Question: I need some help with finding solution to Cauchy problem in Matlab.
The problem:
y''+10xy = 0, y(0) = 7, y '(0) = 3
Also I need to plot the graph.
I wrote some code but, I'm not sure whether it's correct or not. Particularly in function section.
Can somebody check it? If it's not correct, where I made a mistake?
Here is separate function in other .m file:
'''
function dydx = funpr12(x,y)
dydx = y(2)+10*x*y
end
'''
Main:
'''
%% Cauchy problem
clear all, clc
xint = [0,5]; % interval
y0 = [7;3]; % initial conditions
% numerical solution using ode45
sol = ode45(@funpr12,xint,y0);
xx = [0:0.01:5]; % vector of x values
y = deval(sol,xx); % vector of y values
plot(xx,y(1,:),'r', 'LineWidth',3)
legend('y1(x)')
xlabel('x')
ylabel('y(x)')
'''
I get this graph:

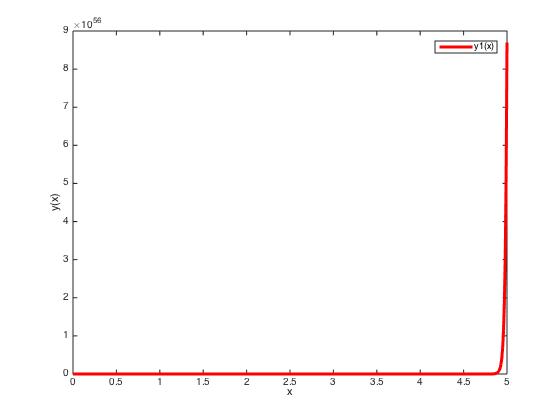
Answer: <URL> and its related ilk are only designed to solve differential equations which are of the form 'y' = ...'. You need to do a bit of work if you want to solve second-order differential questions.
Specifically, you'll have to represent your problem as a of first-order differential equations. You currently have the following ODE:
'''
y'' + 10xy = 0, y(0) = 7, y'(0) = 3
'''
If we rearrange this to solve for 'y''', we get:
'''
y'' = -10xy, y(0) = 7, y'(0) = 3
'''
Next, you'll want to use two variables... call it 'y1' and 'y2', such that:
'''
y1 = y
y2 = y'
'''
The way you have built your code for 'ode45', the initial conditions that you specified are exactly this - the guess using 'y' and its first-order guess 'y''.
Taking the derivative of each side gives:
'''
y1' = y'
y2' = y''
'''
Now, doing some final substitutions we get this final system of first-order differential equations:
'''
y1' = y2
y2' = -10*x*y1
'''
If you're having trouble seeing this, simply remember that 'y1 = y', 'y2 = y'' and finally 'y2' = y'' = -10*x*y = -10*x*y1'. Therefore, you now need to build your function so that it looks like this:
'''
function dydx = funpr12(x,y)
y1 = y(2);
y2 = -10*x*y(1);
dydx = [y1 y2];
end
'''
Remember that the vector 'y' is a two element vector which represents the value of 'y' and the value of 'y'' respectively at each time point specified at 'x'. I would also argue that making this an anonymous function is cleaner. It requires less code:
'''
funpr12 = @(x,y) [y(2); -10*x*y(1)];
'''
Now go ahead and solve it (using your code):
'''
%%// Cauchy problem
clear all, clc
funpr12 = @(x,y) [y(2); -10*x*y(1)]; %// Change
xint = [0,5]; % interval
y0 = [7;3]; % initial conditions
% numerical solution using ode45
sol = ode45(funpr12,xint,y0); %// Change - already a handle
xx = [0:0.01:5]; % vector of x values
y = deval(sol,xx); % vector of y values
plot(xx,y(1,:),'r', 'LineWidth',3)
legend('y1(x)')
xlabel('x')
ylabel('y(x)')
'''
Take note that the output when simulating the solution to the differential equation by 'deval' will be a two column matrix. The first column is the solution to the system while the second column is the derivative of the solution. As such, you'll want to plot the first column, which is what the plot syntax is doing.
I get this plot now:
<URL>